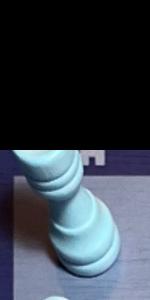
Label: Rook_White